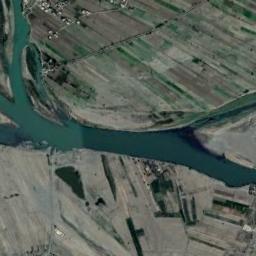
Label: river